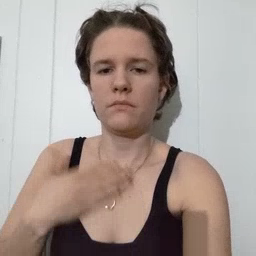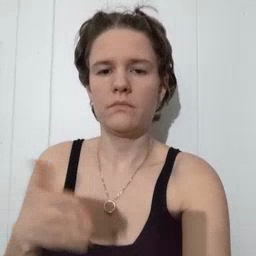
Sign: happy